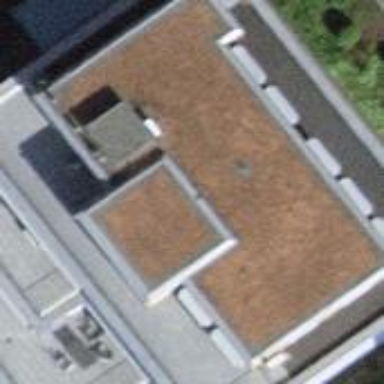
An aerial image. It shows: Hospital building with flat roof.